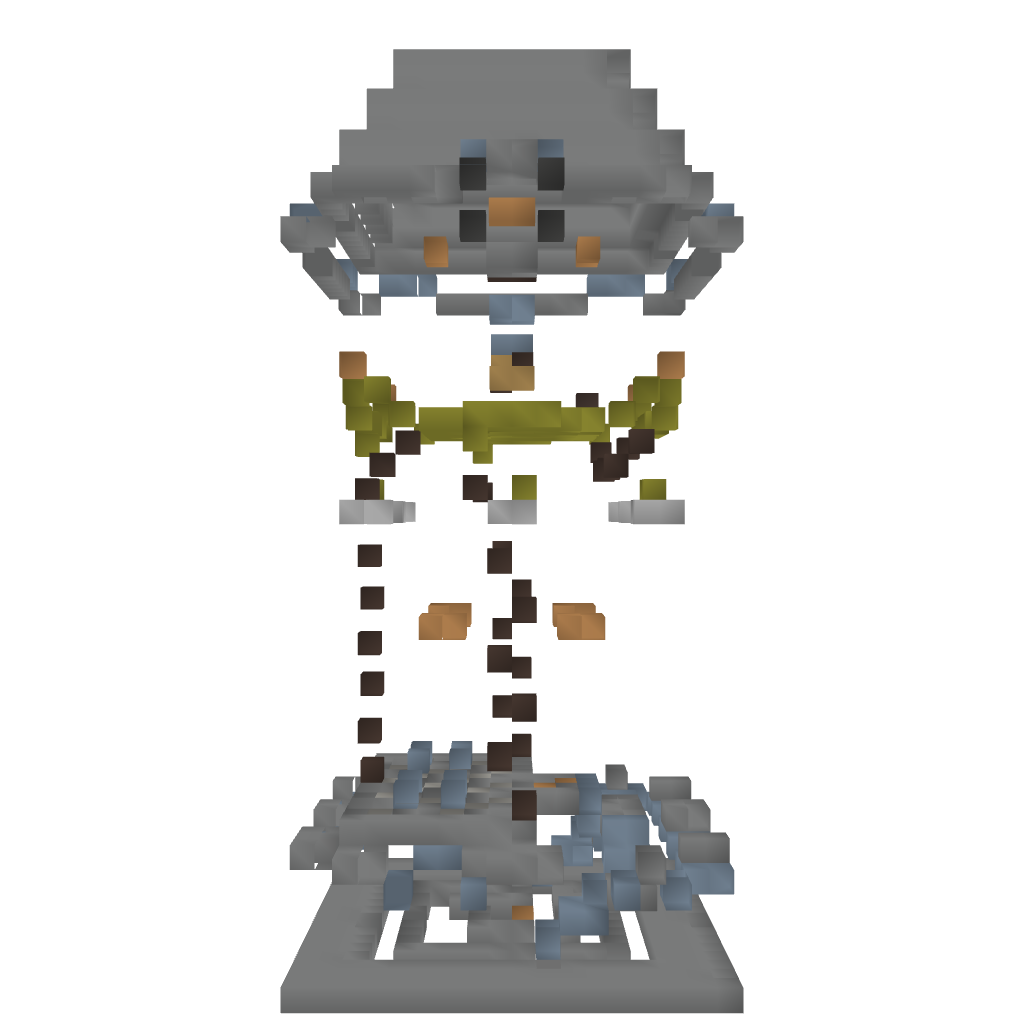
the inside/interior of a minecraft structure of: Parkour Office/Library